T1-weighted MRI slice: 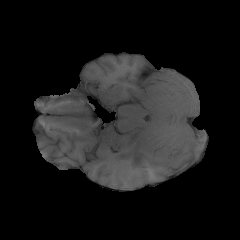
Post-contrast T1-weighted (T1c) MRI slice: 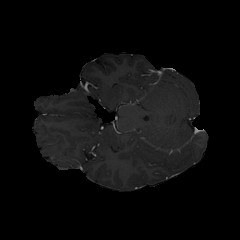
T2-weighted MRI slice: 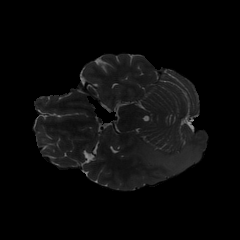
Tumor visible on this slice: yes